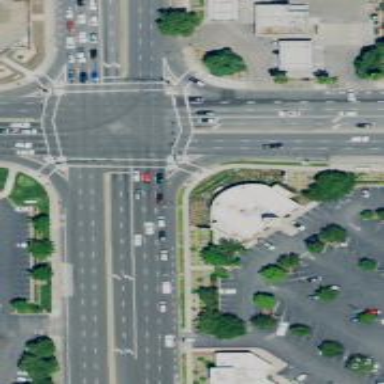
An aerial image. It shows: Crossing with line markings on the road.